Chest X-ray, PA view. Patient: 53 years old, sex F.
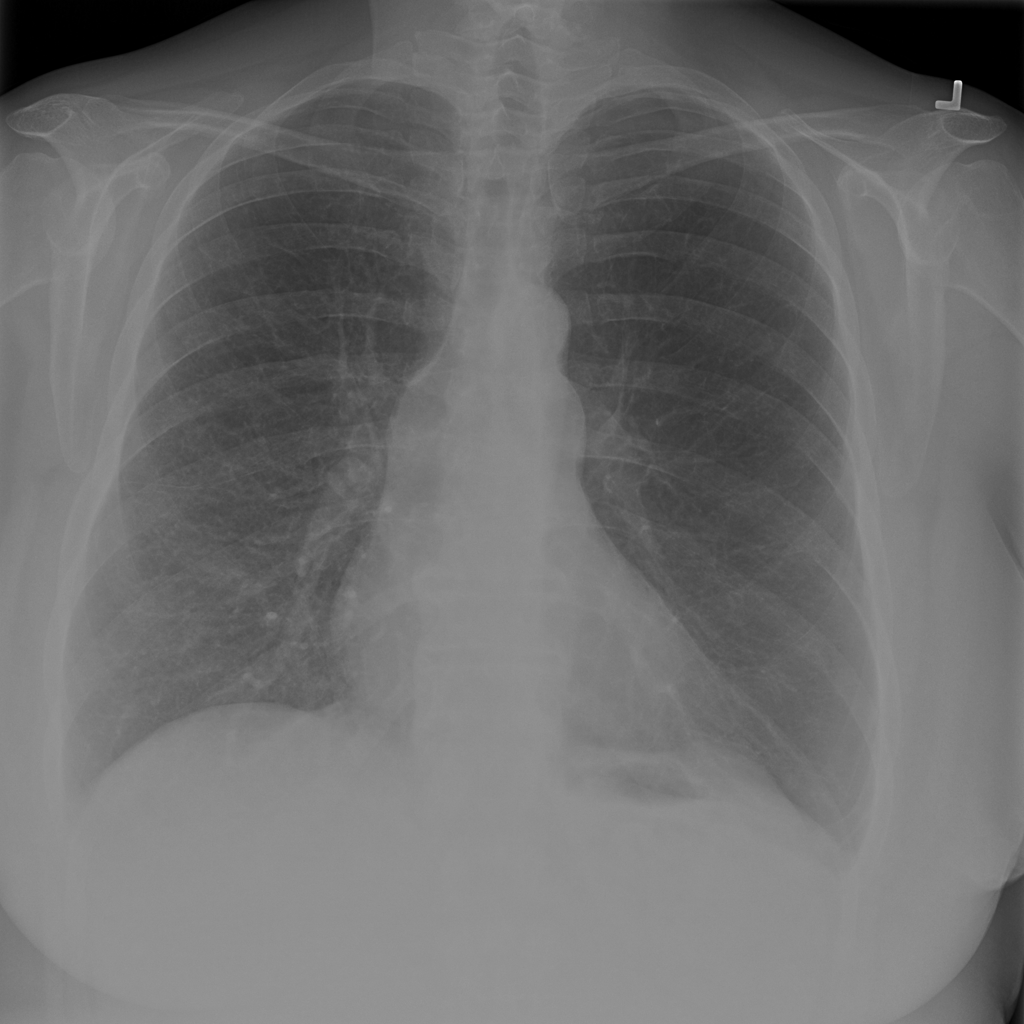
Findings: No Finding